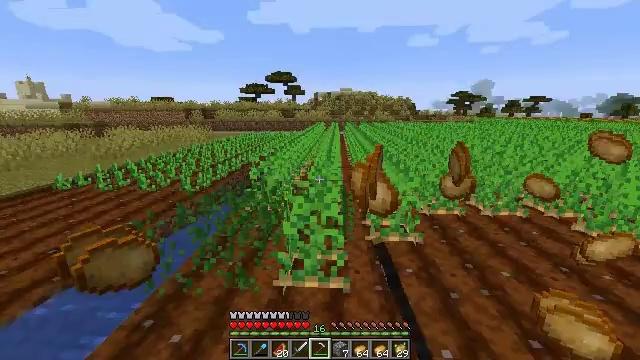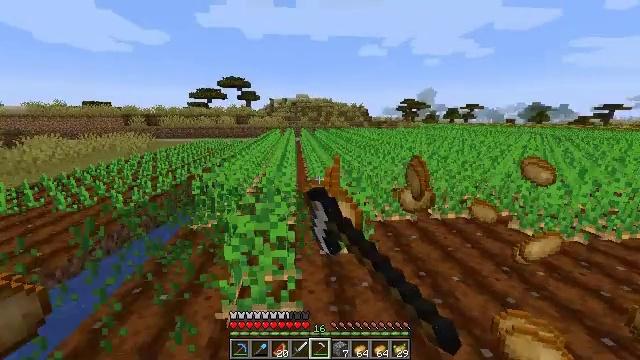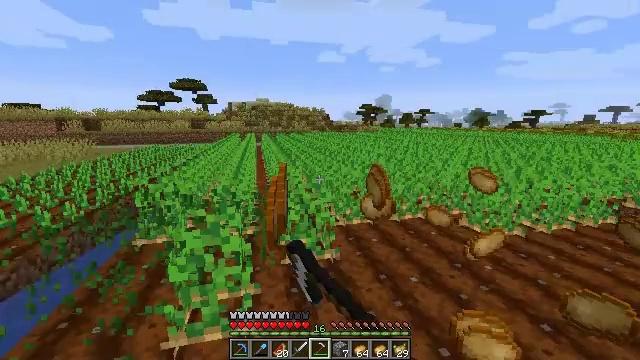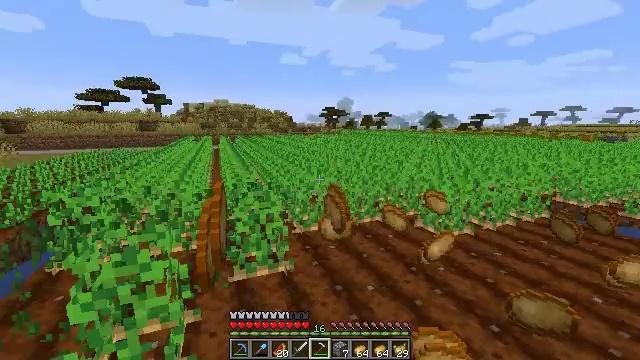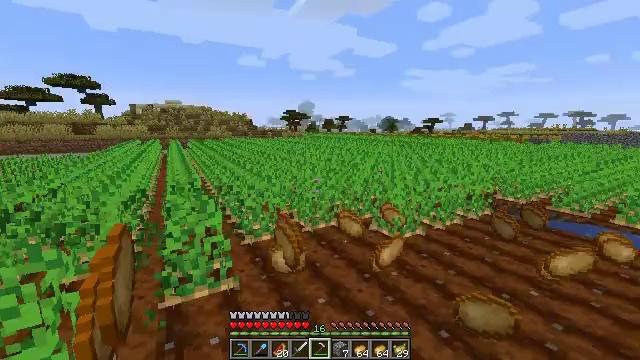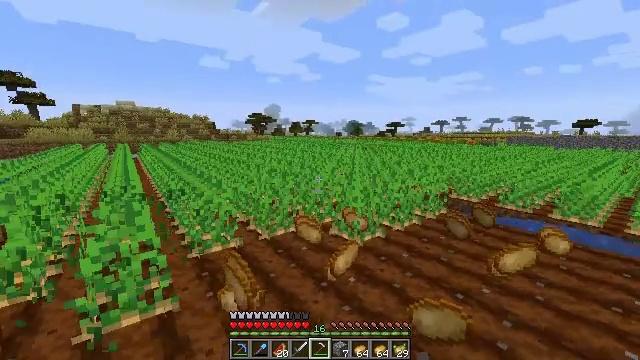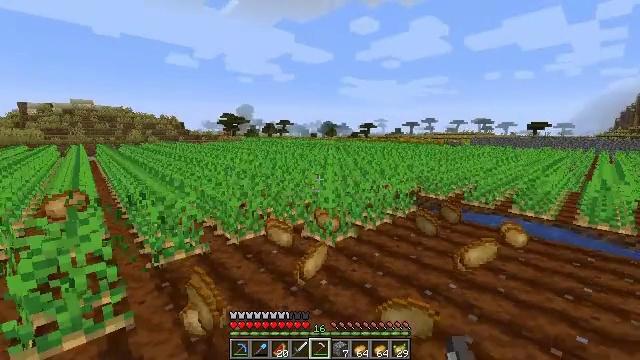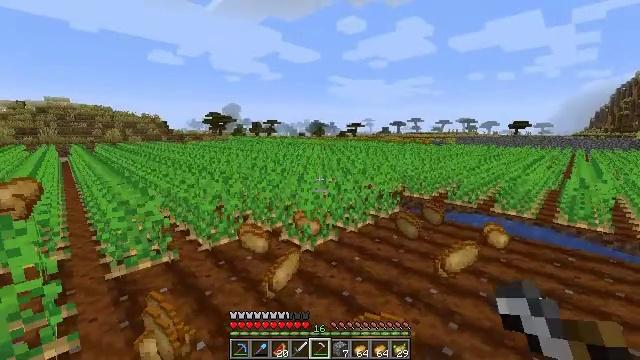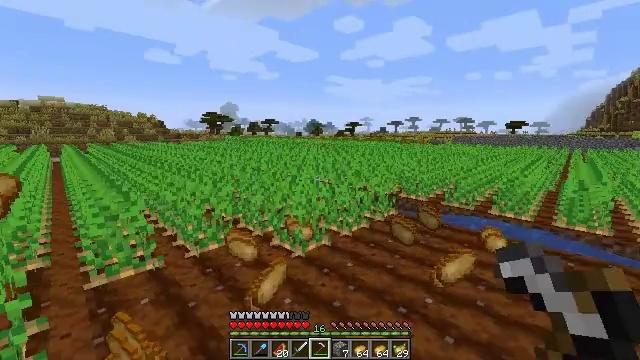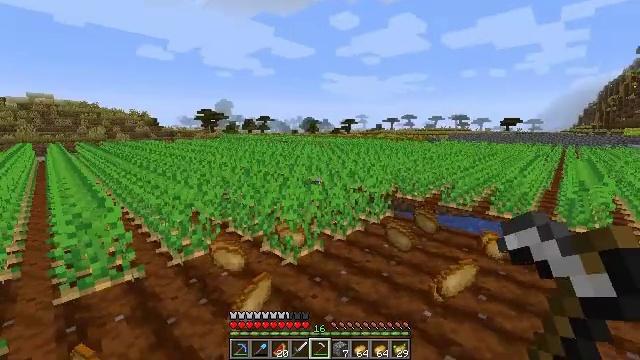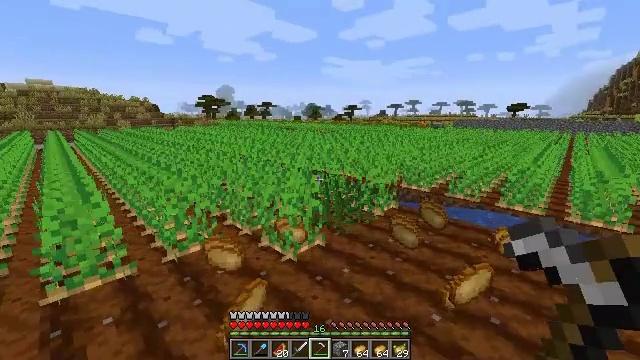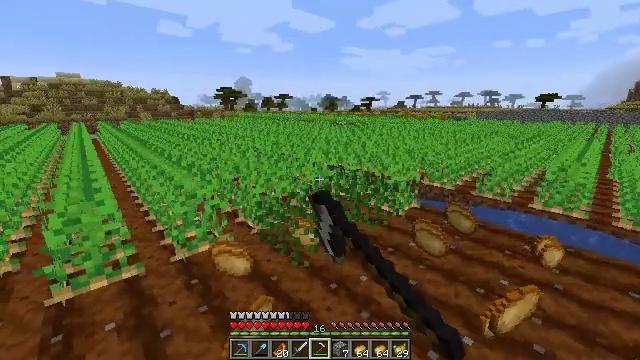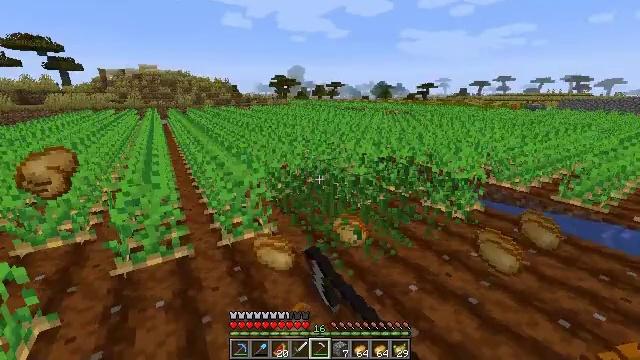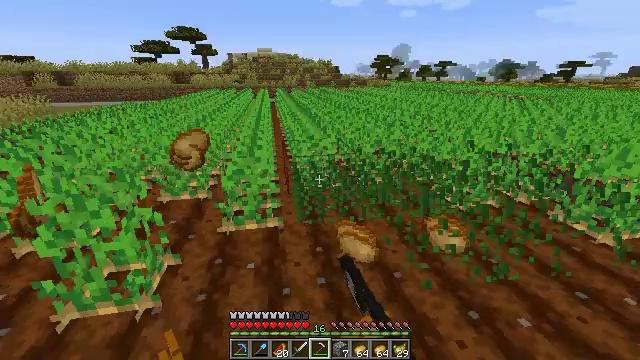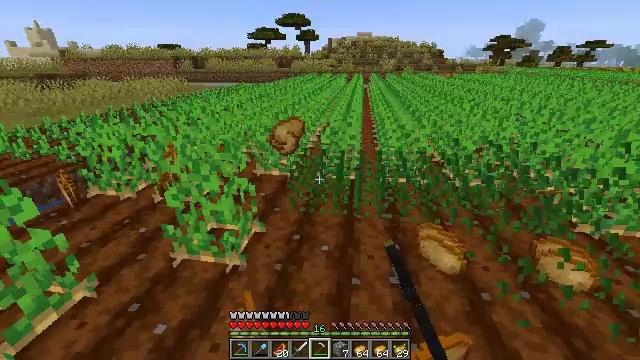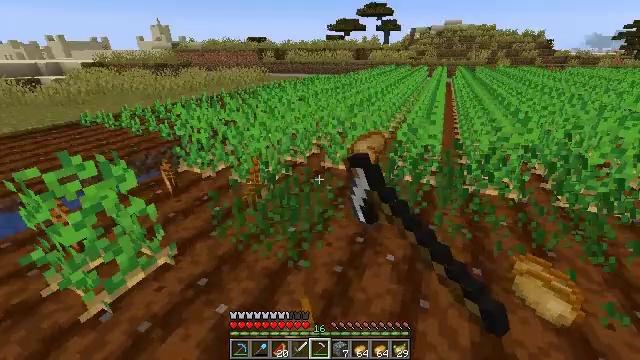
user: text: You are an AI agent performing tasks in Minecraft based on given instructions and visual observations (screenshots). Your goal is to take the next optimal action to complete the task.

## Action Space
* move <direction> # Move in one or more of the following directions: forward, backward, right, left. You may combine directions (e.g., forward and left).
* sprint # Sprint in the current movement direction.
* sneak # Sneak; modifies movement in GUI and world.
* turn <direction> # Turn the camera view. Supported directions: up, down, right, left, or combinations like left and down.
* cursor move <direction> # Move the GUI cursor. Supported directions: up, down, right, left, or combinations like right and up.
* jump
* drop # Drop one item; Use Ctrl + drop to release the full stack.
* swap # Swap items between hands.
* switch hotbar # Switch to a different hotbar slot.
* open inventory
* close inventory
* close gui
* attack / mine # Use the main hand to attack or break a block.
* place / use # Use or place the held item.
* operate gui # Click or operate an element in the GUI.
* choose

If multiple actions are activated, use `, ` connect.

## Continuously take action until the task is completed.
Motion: motion action
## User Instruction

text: Mine potatoes from the farmland.
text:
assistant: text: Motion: move forward and move right, turn right and up, attack / mine
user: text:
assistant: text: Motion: move forward and move right, turn right, attack / mine
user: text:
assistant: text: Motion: move forward and move right, turn right, attack / mine
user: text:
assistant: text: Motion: move forward and move right, turn right, attack / mine
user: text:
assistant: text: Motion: move forward and move right, turn right, attack / mine
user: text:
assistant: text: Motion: move forward and move right, turn right, attack / mine
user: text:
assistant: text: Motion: move forward and move right, turn right, attack / mine
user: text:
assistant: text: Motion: move forward, attack / mine
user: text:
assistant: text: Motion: move forward, attack / mine
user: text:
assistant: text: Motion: move forward, turn down, attack / mine
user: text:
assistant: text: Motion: move forward, turn left and down, attack / mine
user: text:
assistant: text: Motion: move forward, turn left and down, attack / mine
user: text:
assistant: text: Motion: move forward and move left, turn left and down, attack / mine
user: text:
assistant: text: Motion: move forward and move left, turn left and down, attack / mine
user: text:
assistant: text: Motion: move forward and move left, turn left and down, attack / mine
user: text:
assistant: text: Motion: move left, turn left and down, attack / mine
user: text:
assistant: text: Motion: move left, turn left and down, attack / mine
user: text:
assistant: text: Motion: move left, turn left and down, attack / mine
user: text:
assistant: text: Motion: move left, turn left and down, attack / mine
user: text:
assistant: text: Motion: move left, turn left and down, attack / mine
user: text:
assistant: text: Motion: move left, turn down, attack / mine
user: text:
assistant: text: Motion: move forward and move left, turn right and down, attack / mine
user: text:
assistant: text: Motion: move forward and move left, turn right and up, attack / mine
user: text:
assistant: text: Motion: move forward and move right, turn right and up, attack / mine
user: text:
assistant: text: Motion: move forward and move right, turn right and up, attack / mine
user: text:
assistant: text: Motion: move forward and move right, turn right and up, attack / mine
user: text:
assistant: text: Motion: move forward, attack / mine
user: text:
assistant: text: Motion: move forward, attack / mine
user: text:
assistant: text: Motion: move forward, turn left, attack / mine
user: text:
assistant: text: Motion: move forward, turn left, attack / mine